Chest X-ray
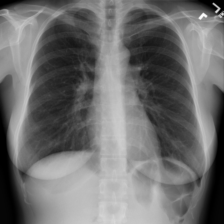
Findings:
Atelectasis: negative
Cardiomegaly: negative
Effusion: negative
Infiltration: negative
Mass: negative
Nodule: negative
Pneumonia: negative
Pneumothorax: negative
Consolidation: negative
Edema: negative
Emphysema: negative
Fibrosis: negative
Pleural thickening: negative
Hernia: negative